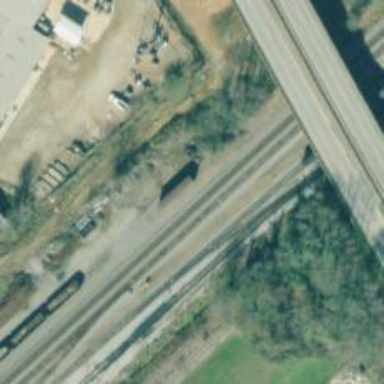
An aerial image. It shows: Abandoned railway yard is depicted.